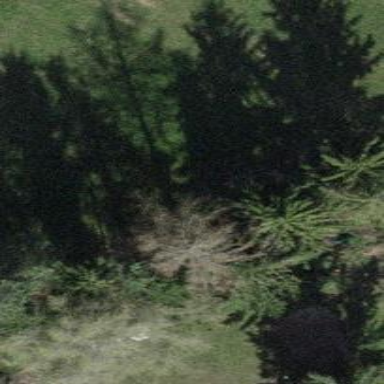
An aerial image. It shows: Forest area.